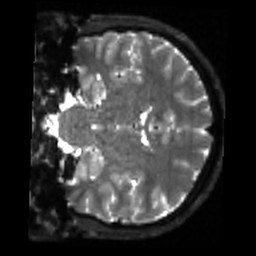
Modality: sbref
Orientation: coronal
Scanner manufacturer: siemens
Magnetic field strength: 3 T
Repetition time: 4 s
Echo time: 0.0594 s